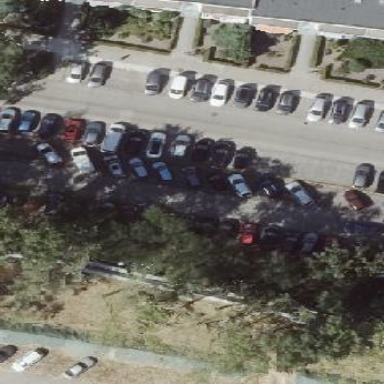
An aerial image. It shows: Street-side parking area with concrete surface. The parking spaces are oriented diagonally.